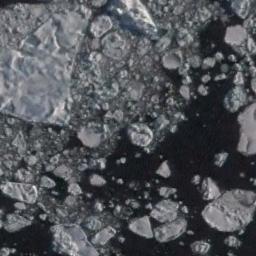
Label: sea_ice